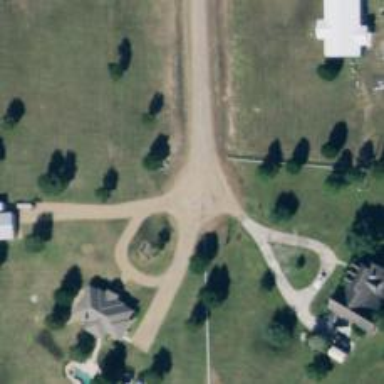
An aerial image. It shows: Turning circle on the road.